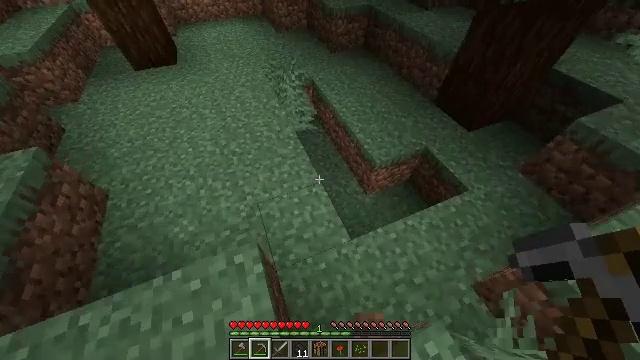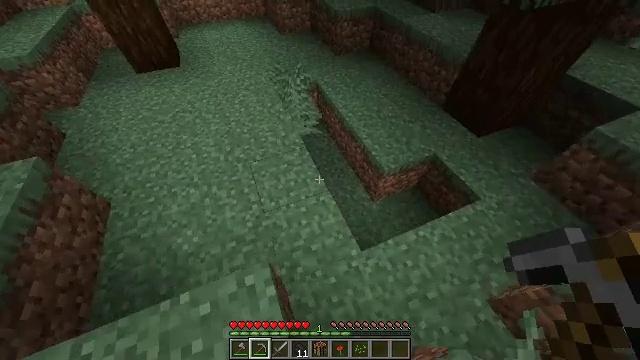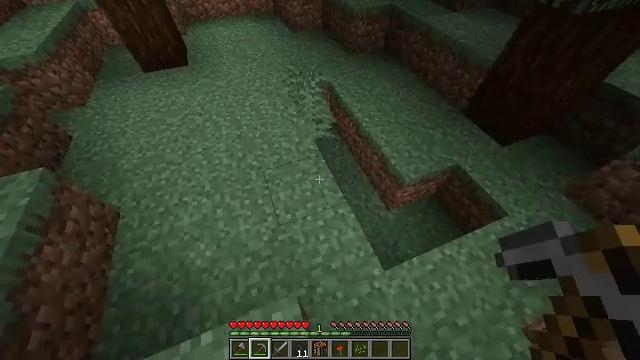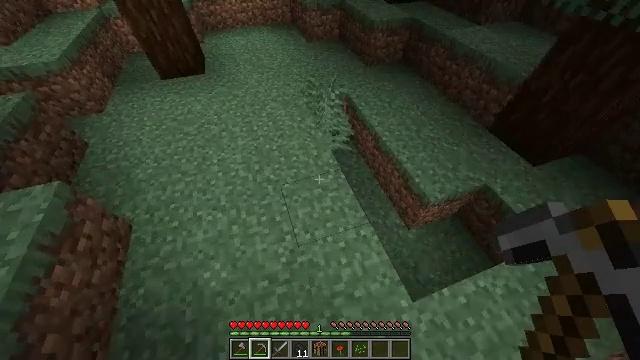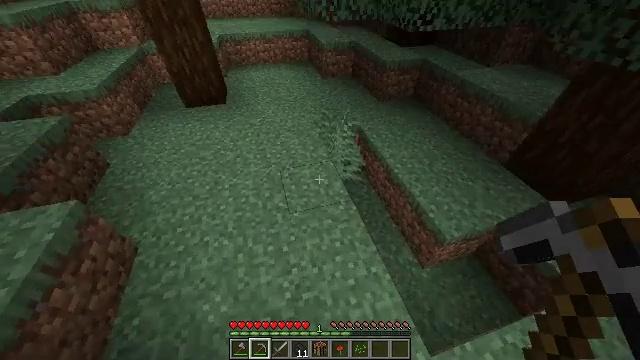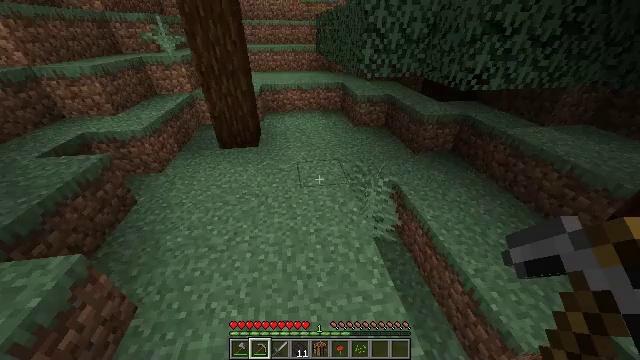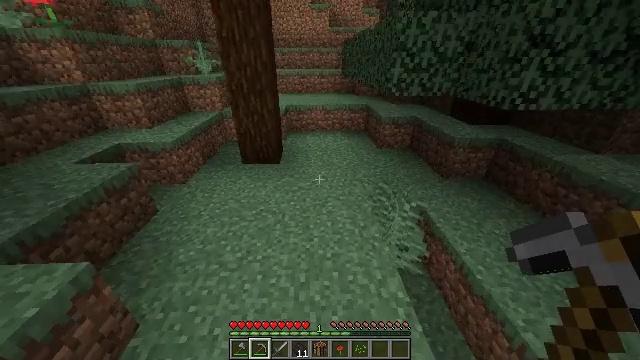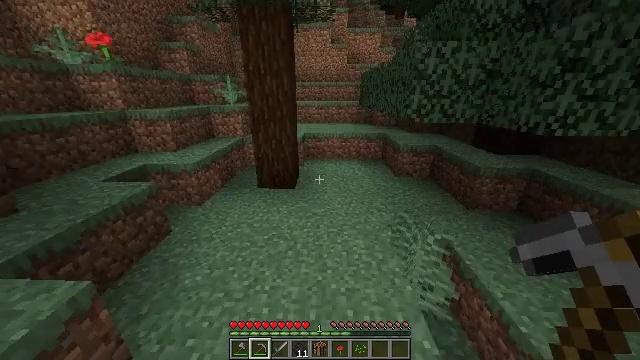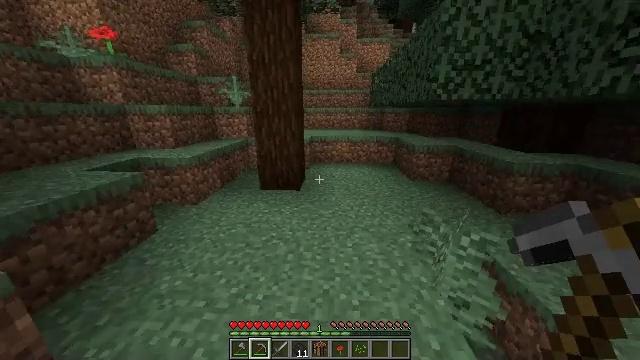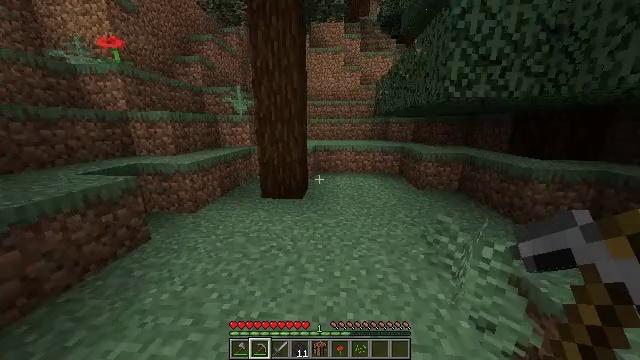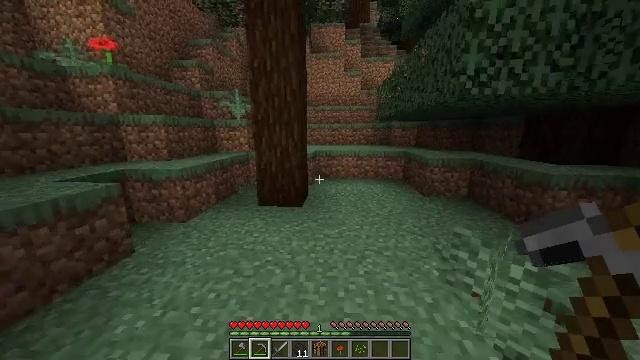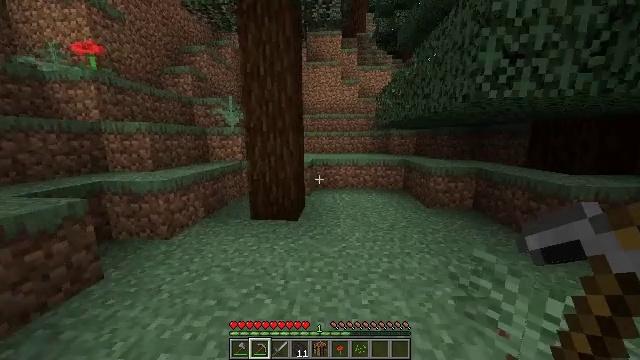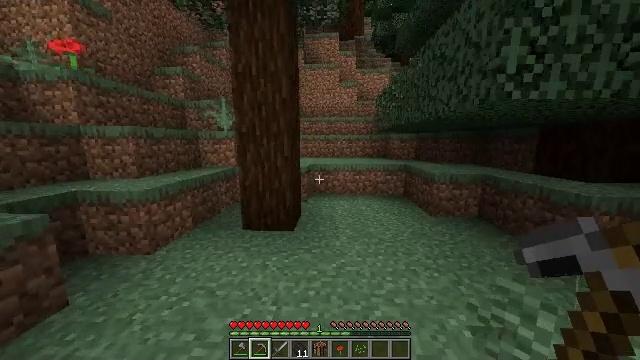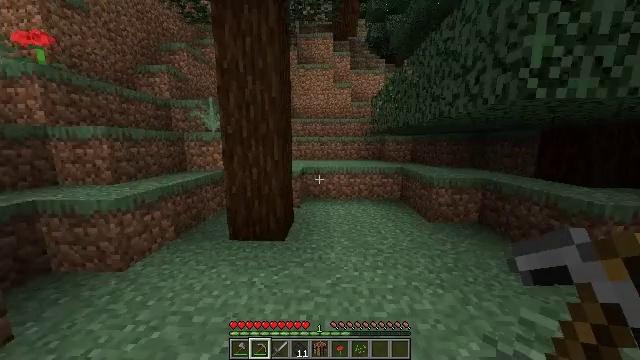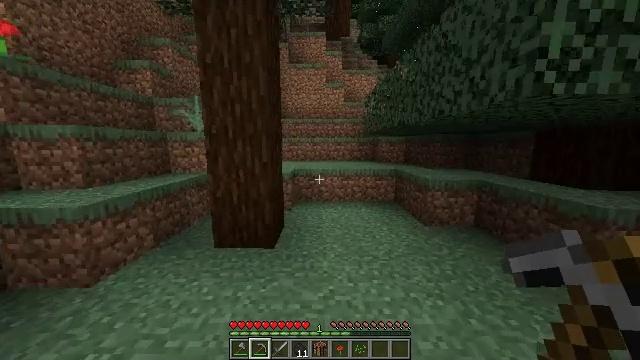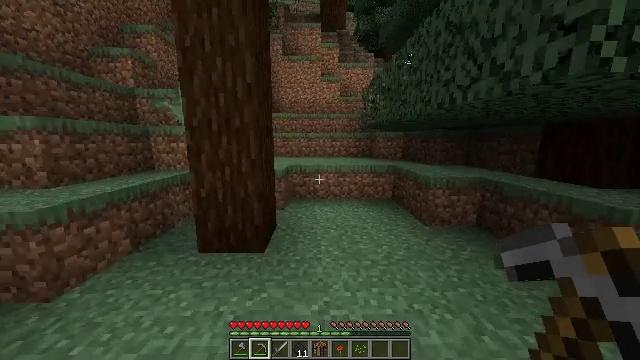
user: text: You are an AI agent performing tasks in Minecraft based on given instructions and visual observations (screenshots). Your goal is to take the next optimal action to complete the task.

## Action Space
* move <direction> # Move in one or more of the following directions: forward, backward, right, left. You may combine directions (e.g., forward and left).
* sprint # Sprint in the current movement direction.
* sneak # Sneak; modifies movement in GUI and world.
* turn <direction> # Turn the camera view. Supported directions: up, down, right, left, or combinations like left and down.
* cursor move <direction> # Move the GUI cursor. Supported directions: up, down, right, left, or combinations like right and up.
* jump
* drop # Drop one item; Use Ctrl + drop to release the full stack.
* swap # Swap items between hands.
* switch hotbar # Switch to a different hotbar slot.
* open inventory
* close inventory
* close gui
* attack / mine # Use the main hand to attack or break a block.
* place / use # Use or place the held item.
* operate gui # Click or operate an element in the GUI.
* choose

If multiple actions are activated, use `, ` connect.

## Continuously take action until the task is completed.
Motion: motion action
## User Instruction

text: Break the large fern to clear the space.
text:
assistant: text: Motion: move forward and move left
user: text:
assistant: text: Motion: move forward and move left, turn down
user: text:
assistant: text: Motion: move forward and move left, turn left and up
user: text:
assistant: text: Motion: move forward, turn left and up
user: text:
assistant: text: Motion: move forward, turn left and up
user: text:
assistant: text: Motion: move forward, turn left and up
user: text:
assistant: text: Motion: move forward, turn left and up
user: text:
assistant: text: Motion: move forward, turn left and up
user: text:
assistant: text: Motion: move forward, turn left and up
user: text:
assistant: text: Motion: move forward, turn up
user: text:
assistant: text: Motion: move forward, turn up
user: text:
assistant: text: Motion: move forward
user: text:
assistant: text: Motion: move forward, turn right
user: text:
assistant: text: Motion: move forward, turn right
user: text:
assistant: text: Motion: move forward, turn right and down
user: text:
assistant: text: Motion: move forward
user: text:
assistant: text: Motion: move forward
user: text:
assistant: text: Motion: move forward, turn right and down
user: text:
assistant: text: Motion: move forward, turn right and down
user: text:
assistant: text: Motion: move forward
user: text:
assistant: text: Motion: move forward
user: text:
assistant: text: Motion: move forward, turn up
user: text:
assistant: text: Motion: move forward, turn left and up
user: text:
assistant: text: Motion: move forward, turn left and up
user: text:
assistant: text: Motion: move forward, turn up
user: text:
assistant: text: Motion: move forward
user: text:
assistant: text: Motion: move forward
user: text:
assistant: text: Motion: move forward
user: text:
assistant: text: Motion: move forward
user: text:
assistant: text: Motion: move forward